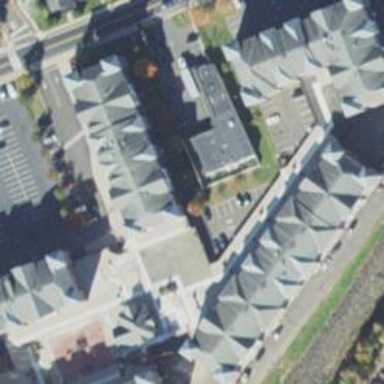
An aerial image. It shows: Residential area with apartments.